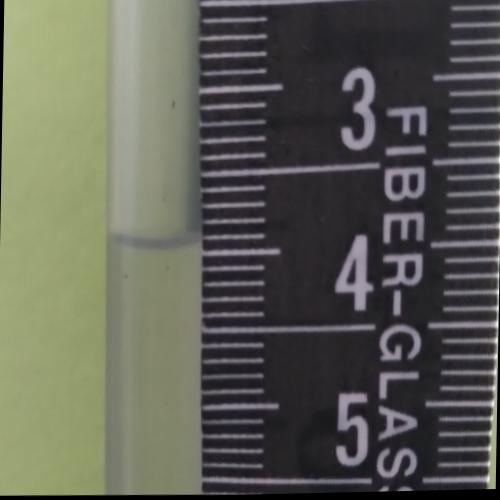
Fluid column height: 3.9 cm